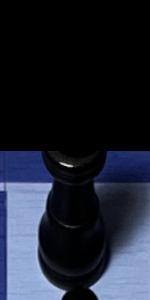
Label: King_Black